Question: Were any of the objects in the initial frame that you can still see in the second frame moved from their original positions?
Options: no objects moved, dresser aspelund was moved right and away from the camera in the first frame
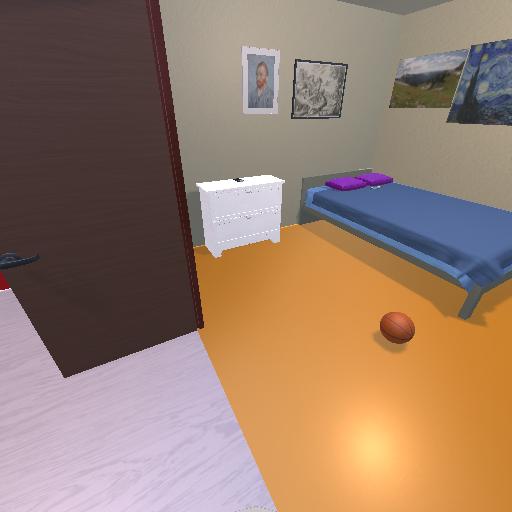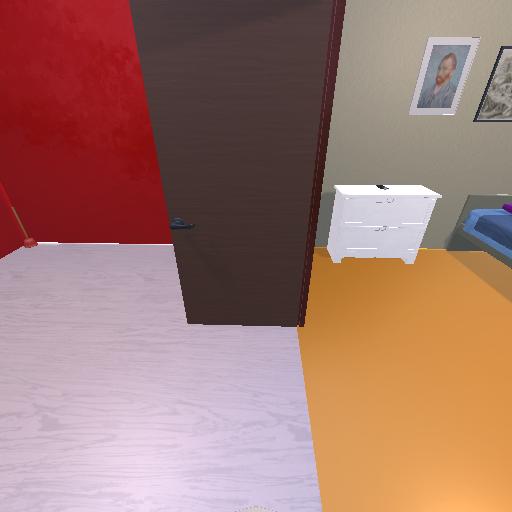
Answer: no objects moved